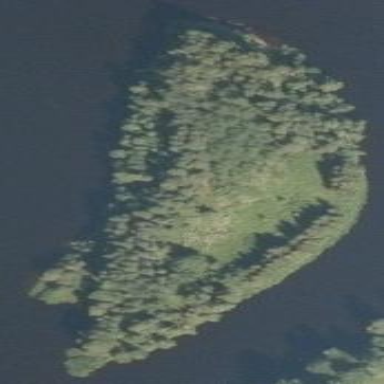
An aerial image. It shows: Islet.